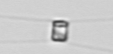
Label: Chaetoceros_similis